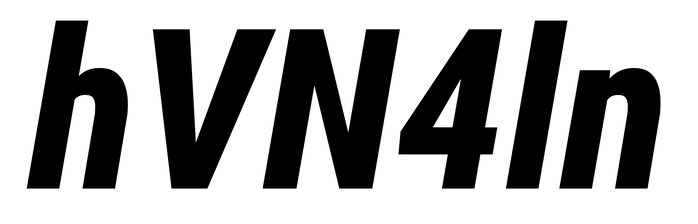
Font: Roboto-Italic_Condensed_ExtraBold_Italic